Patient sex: M
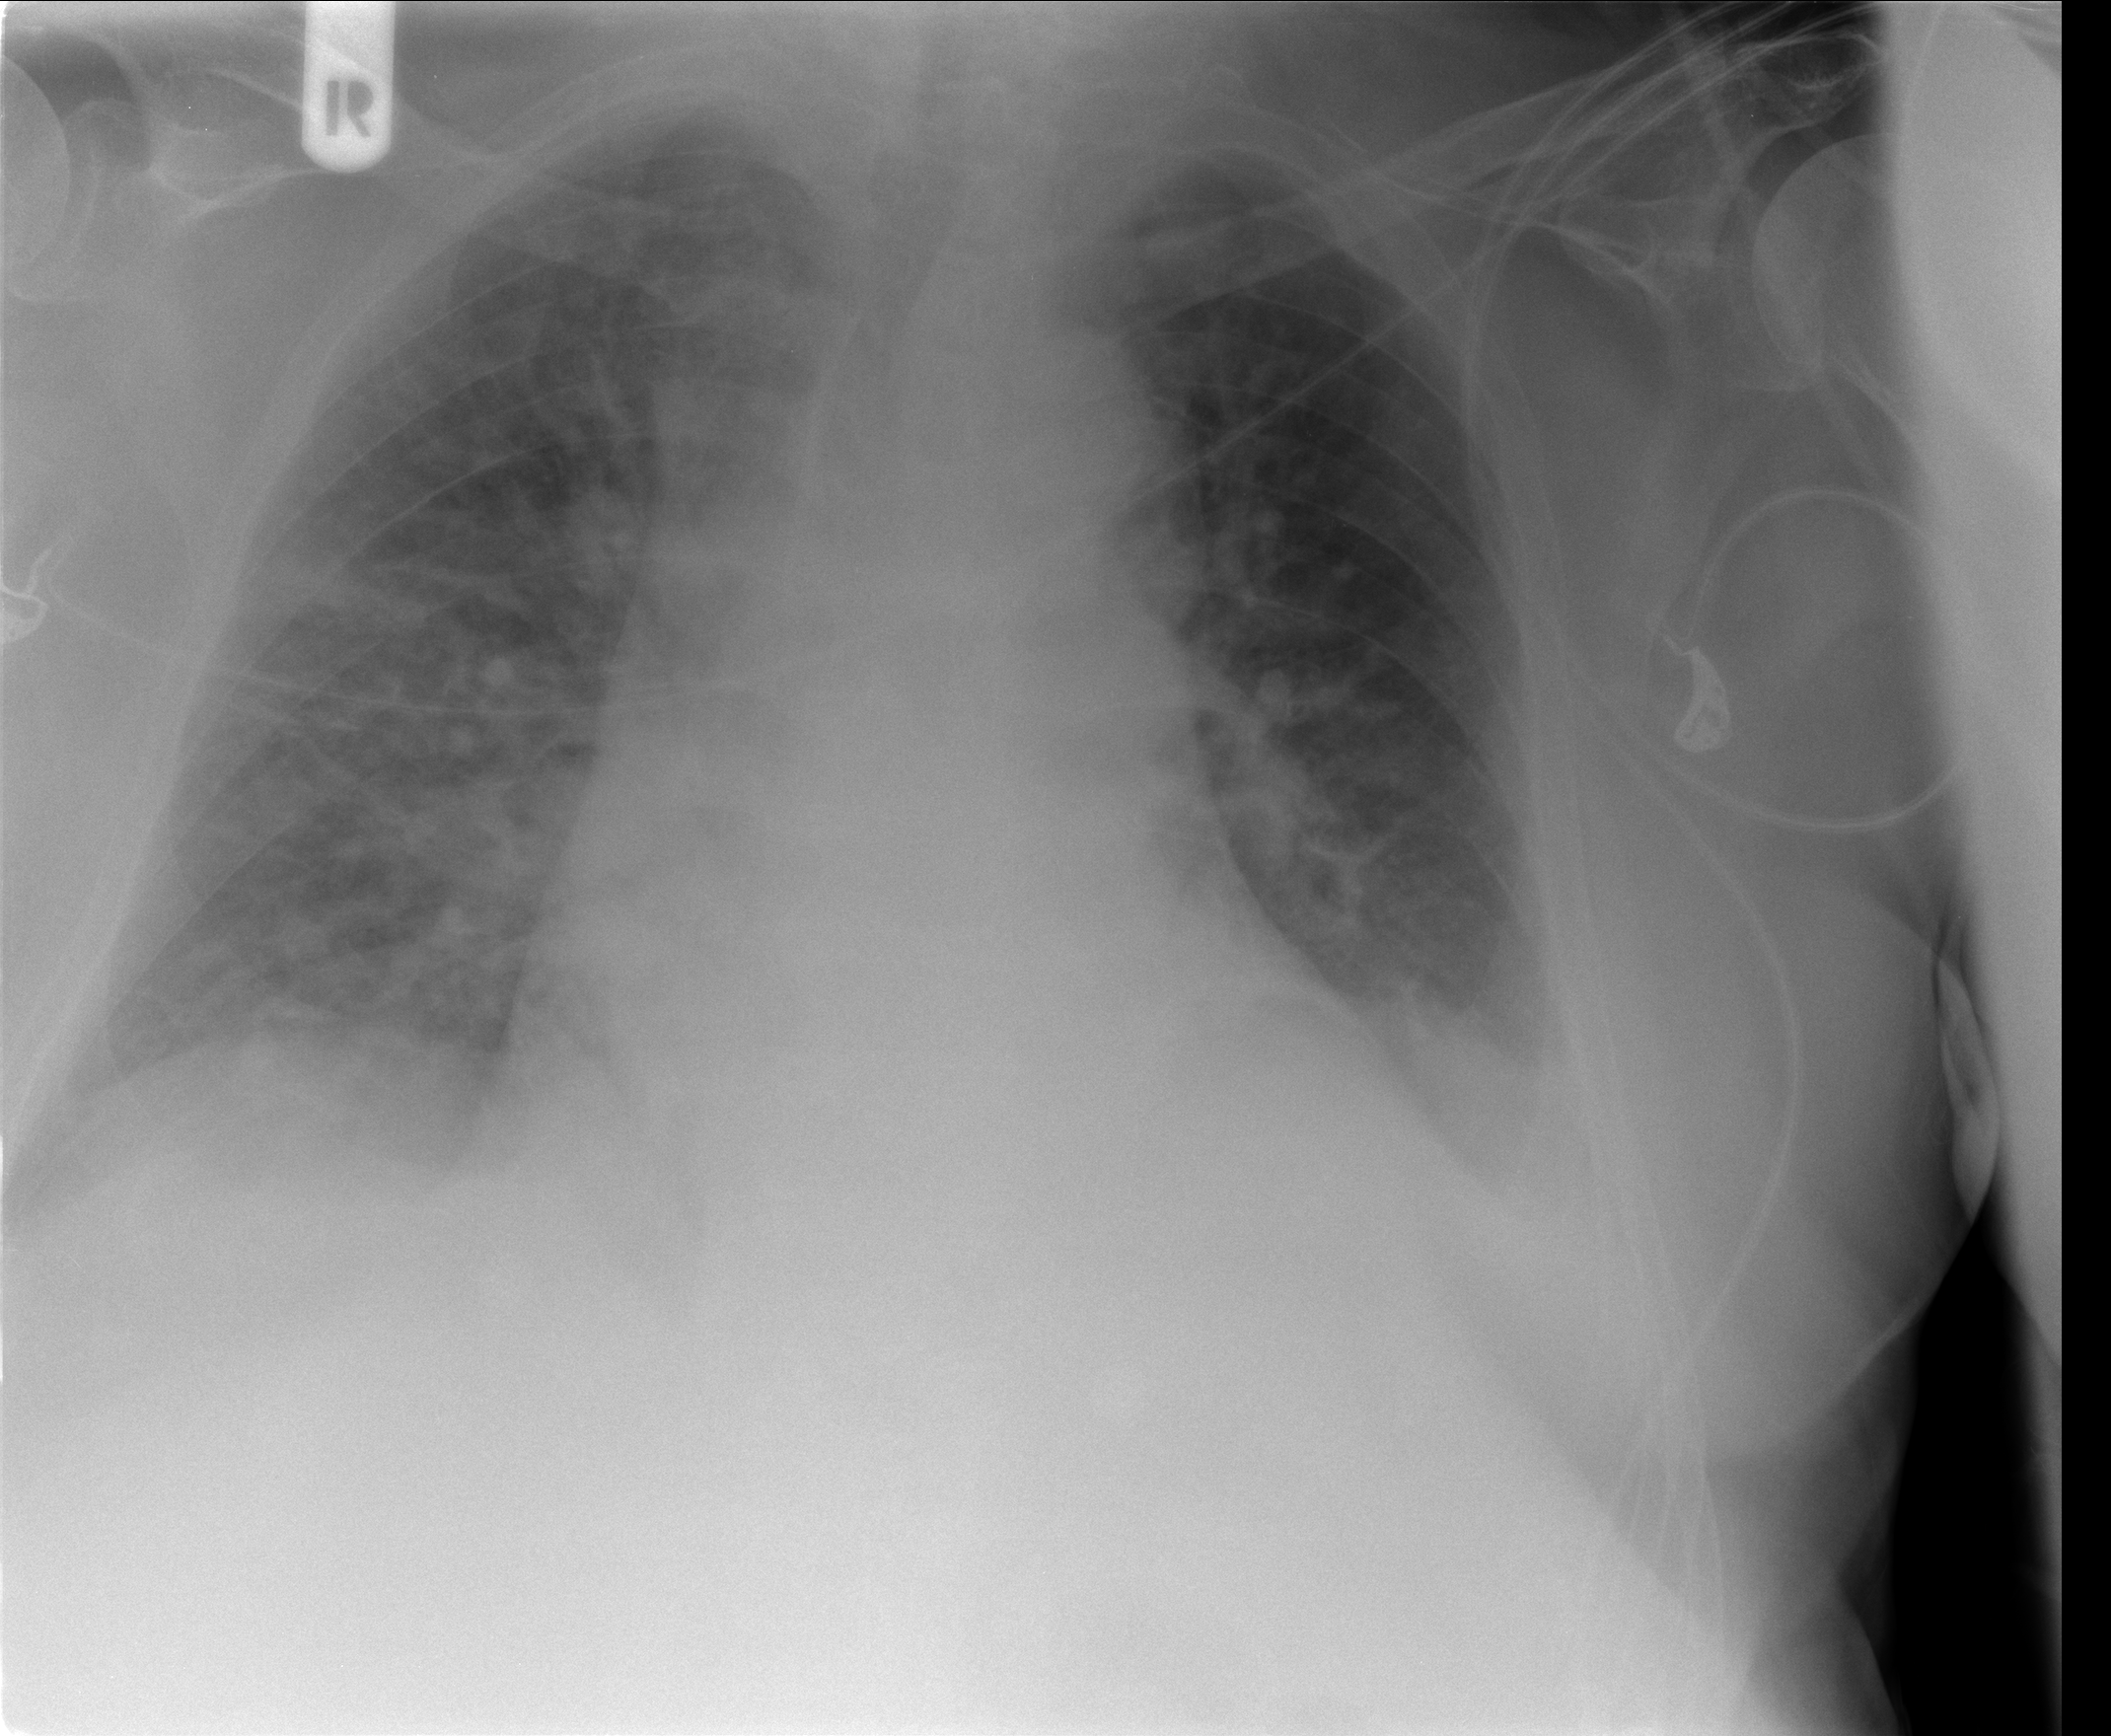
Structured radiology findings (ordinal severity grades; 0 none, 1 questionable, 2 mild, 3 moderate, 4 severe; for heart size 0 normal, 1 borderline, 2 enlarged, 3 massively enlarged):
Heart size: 2
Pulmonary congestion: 3
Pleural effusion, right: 2
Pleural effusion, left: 2
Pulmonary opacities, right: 0
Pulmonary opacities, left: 0
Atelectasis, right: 2
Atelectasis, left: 2